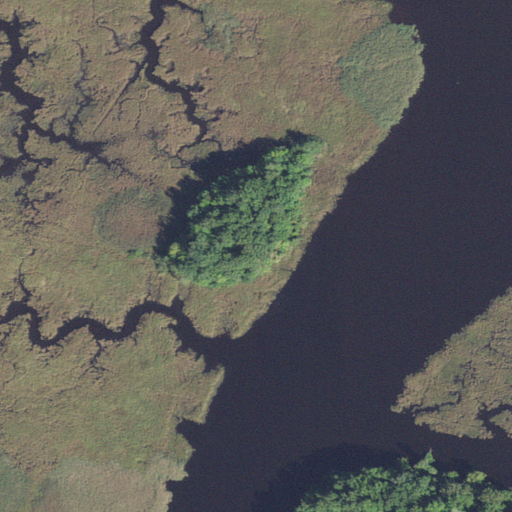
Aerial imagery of island in Virginia named Buzzard Island containing herbaceous wetlands, open water, woody wetlands, deciduous forest, mixed forest, and grassland